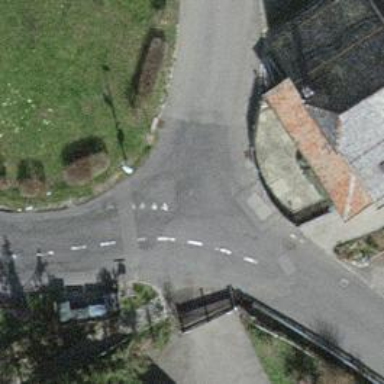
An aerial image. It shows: Public transport stop position.